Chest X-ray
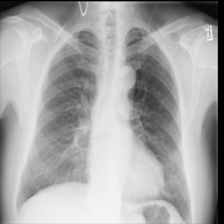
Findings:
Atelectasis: negative
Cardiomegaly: negative
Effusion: negative
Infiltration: negative
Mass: positive
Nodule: positive
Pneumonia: negative
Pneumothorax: negative
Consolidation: negative
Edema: negative
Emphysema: negative
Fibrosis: negative
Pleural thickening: negative
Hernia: negative